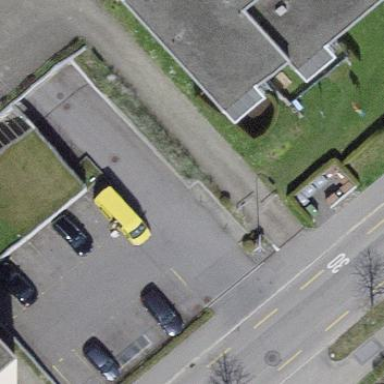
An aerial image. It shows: Parking area with surface.